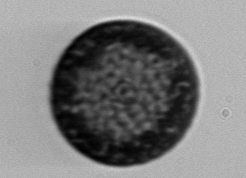
Label: Coscinodiscus